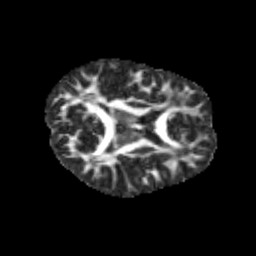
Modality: FA
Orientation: axial
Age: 10
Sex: male
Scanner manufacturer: siemens
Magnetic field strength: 3 T
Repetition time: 3.8 s
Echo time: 0.07 s